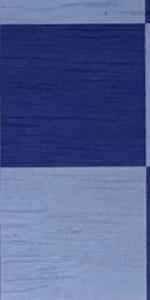
Label: Empty